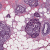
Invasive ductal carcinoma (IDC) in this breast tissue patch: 1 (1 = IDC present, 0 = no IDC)